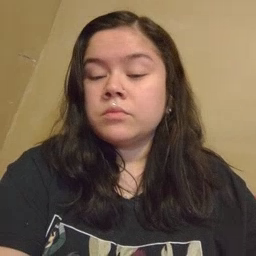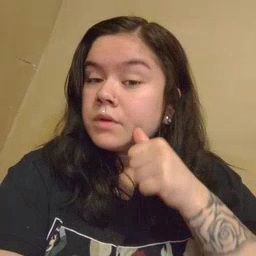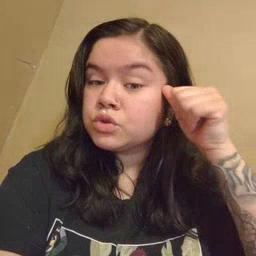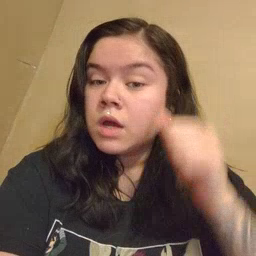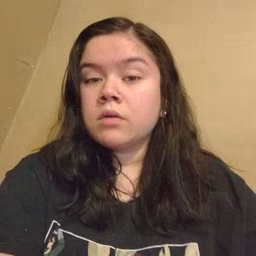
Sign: yesterday